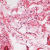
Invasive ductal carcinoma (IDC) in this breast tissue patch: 0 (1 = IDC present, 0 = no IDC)